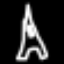
Label: The Eiffel Tower